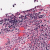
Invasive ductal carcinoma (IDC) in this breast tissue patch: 0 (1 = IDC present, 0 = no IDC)